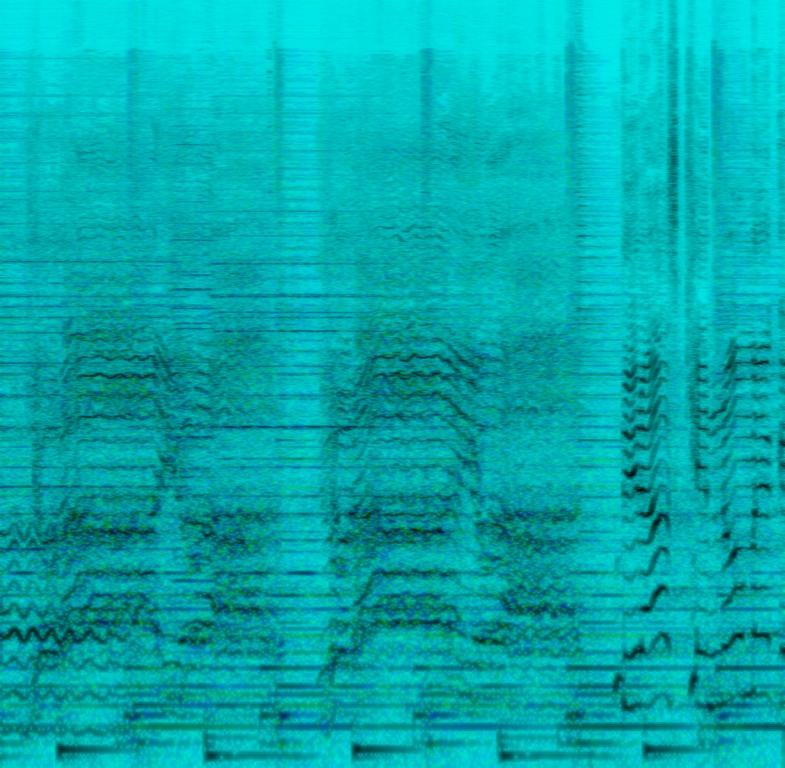
The Regional Mexican song features a passionate male vocal singing over repetitive acoustic guitar chord and groovy bass, after which there are shimmering shakers and accordion melody playing. It sounds passionate, emotional and soulful.